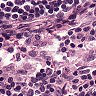
Metastatic tissue present: no